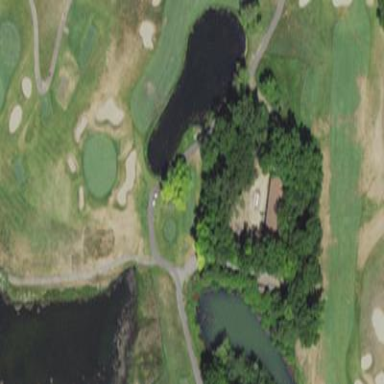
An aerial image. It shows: Water hazard in golf course. The hazard is natural water feature.